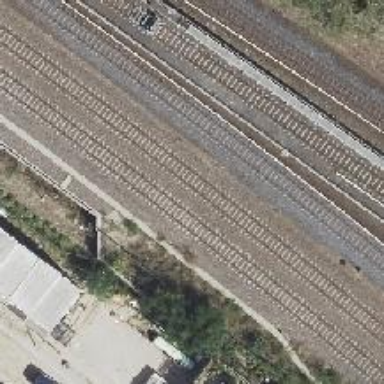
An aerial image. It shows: Railway milestone.